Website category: auto
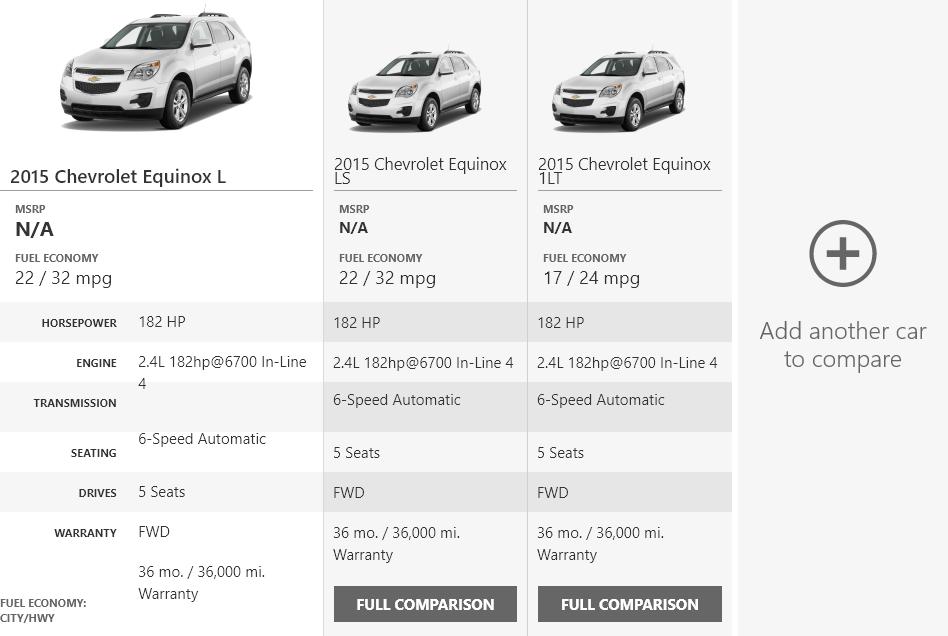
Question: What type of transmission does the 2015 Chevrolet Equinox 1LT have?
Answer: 6-Speed Automatic

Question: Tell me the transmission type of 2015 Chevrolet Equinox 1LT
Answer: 6-Speed Automatic

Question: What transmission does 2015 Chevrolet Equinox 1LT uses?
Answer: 6-Speed Automatic

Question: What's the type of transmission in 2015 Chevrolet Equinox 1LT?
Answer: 6-Speed Automatic

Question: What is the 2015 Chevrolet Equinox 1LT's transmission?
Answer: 6-Speed Automatic

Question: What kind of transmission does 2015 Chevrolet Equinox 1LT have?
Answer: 6-Speed Automatic

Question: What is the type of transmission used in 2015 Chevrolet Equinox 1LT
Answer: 6-Speed Automatic

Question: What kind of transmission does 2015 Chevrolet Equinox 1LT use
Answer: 6-Speed Automatic

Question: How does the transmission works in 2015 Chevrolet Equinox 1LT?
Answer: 6-Speed Automatic

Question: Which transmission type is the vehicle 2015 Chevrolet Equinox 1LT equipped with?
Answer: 6-Speed Automatic

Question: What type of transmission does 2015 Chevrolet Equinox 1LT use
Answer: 6-Speed Automatic

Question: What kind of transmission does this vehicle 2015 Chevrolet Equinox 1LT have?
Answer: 6-Speed Automatic

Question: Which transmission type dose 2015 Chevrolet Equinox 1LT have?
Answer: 6-Speed Automatic

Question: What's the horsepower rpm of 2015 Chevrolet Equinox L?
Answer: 182 HP

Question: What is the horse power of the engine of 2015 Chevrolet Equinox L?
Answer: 182 HP

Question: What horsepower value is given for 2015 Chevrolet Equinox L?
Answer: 182 HP

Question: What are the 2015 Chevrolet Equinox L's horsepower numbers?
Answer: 182 HP

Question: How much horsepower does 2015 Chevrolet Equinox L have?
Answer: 182 HP

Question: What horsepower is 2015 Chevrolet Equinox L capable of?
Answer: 182 HP

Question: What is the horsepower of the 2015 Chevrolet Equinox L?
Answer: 182 HP

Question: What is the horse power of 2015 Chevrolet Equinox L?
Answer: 182 HP

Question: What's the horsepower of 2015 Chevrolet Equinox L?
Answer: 182 HP

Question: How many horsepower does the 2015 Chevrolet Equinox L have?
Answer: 182 HP

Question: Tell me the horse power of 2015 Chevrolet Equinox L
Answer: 182 HP

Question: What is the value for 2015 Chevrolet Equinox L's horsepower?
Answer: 182 HP

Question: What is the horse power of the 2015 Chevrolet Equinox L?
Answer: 182 HP

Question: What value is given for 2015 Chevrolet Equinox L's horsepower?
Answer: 182 HP

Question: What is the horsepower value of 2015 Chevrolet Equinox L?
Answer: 182 HP

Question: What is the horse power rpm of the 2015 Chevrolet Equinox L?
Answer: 182 HP

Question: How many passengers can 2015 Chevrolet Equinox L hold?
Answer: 5 Seats

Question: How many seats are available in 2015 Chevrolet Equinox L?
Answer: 5 Seats

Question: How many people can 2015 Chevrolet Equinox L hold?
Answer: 5 Seats

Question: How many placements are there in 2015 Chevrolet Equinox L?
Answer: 5 Seats

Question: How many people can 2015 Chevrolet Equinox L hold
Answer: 5 Seats

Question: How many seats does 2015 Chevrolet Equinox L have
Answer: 5 Seats

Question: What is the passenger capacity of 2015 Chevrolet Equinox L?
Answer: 5 Seats

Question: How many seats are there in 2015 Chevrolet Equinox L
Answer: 5 Seats

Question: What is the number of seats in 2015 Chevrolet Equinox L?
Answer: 5 Seats

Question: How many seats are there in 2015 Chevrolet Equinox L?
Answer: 5 Seats

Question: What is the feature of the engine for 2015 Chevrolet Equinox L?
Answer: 2.4L 182hp@6700 In-Line 4

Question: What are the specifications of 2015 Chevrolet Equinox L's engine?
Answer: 2.4L 182hp@6700 In-Line 4

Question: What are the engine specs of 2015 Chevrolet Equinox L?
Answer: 2.4L 182hp@6700 In-Line 4

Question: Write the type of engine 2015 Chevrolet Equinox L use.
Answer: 2.4L 182hp@6700 In-Line 4

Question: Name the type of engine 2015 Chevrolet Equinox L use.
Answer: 2.4L 182hp@6700 In-Line 4

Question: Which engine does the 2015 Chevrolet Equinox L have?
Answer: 2.4L 182hp@6700 In-Line 4

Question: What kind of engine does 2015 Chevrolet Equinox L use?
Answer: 2.4L 182hp@6700 In-Line 4

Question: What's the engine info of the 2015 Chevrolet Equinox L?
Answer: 2.4L 182hp@6700 In-Line 4

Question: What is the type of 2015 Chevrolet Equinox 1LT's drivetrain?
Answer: FWD

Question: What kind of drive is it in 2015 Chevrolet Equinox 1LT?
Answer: FWD

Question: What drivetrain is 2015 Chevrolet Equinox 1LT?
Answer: FWD

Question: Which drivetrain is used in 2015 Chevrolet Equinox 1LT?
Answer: FWD

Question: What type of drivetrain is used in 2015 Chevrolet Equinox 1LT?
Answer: FWD

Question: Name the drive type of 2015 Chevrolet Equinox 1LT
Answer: FWD

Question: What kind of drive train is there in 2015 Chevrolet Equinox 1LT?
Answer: FWD

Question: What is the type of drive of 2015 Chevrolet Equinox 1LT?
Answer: FWD

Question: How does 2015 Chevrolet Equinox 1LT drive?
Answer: FWD

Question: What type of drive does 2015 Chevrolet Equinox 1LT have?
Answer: FWD

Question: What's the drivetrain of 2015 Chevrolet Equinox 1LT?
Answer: FWD

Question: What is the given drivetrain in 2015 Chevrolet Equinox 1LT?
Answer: FWD

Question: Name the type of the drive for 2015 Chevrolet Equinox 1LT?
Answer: FWD

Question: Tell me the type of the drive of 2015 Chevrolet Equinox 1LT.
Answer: FWD

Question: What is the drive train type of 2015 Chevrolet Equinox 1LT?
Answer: FWD

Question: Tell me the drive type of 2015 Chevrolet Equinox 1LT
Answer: FWD

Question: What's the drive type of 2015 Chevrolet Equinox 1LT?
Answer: FWD